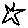
Label: star